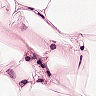
Metastatic tissue present: no